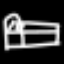
Label: bed